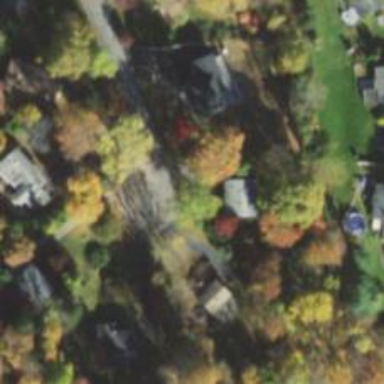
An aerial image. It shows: Driveway.